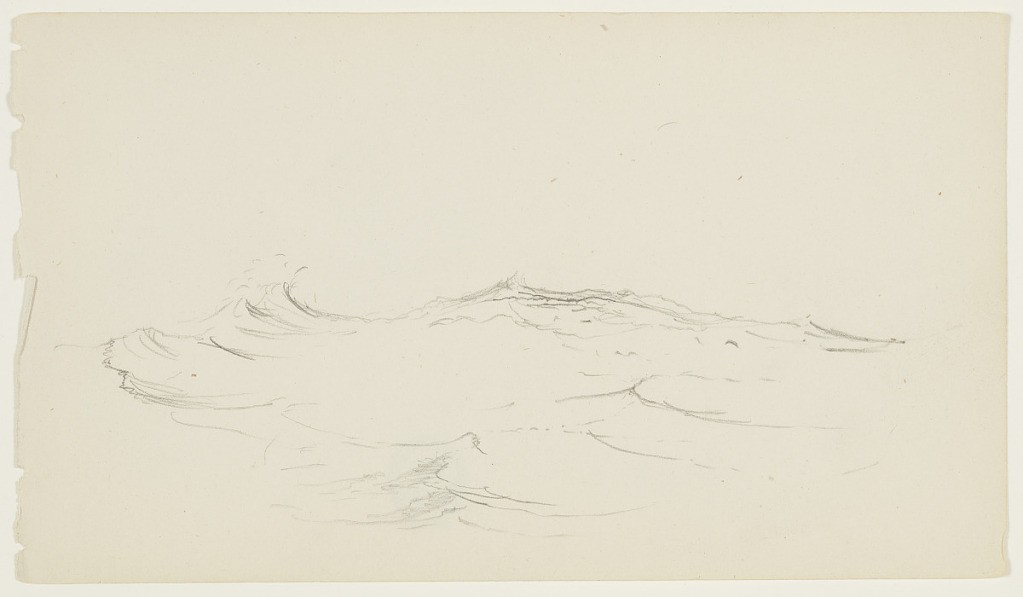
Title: Ocean Waves, Mt. Desert Island, Maine
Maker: Frederic Edwin Church, American, 1826–1900
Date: September 1860
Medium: Graphite on white wove paper
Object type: drawing
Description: Seascape sketch showing a view of waves on the ocean's surface off the coast of Mt. Desert Island in Maine. A wave crests at center left.